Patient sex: M
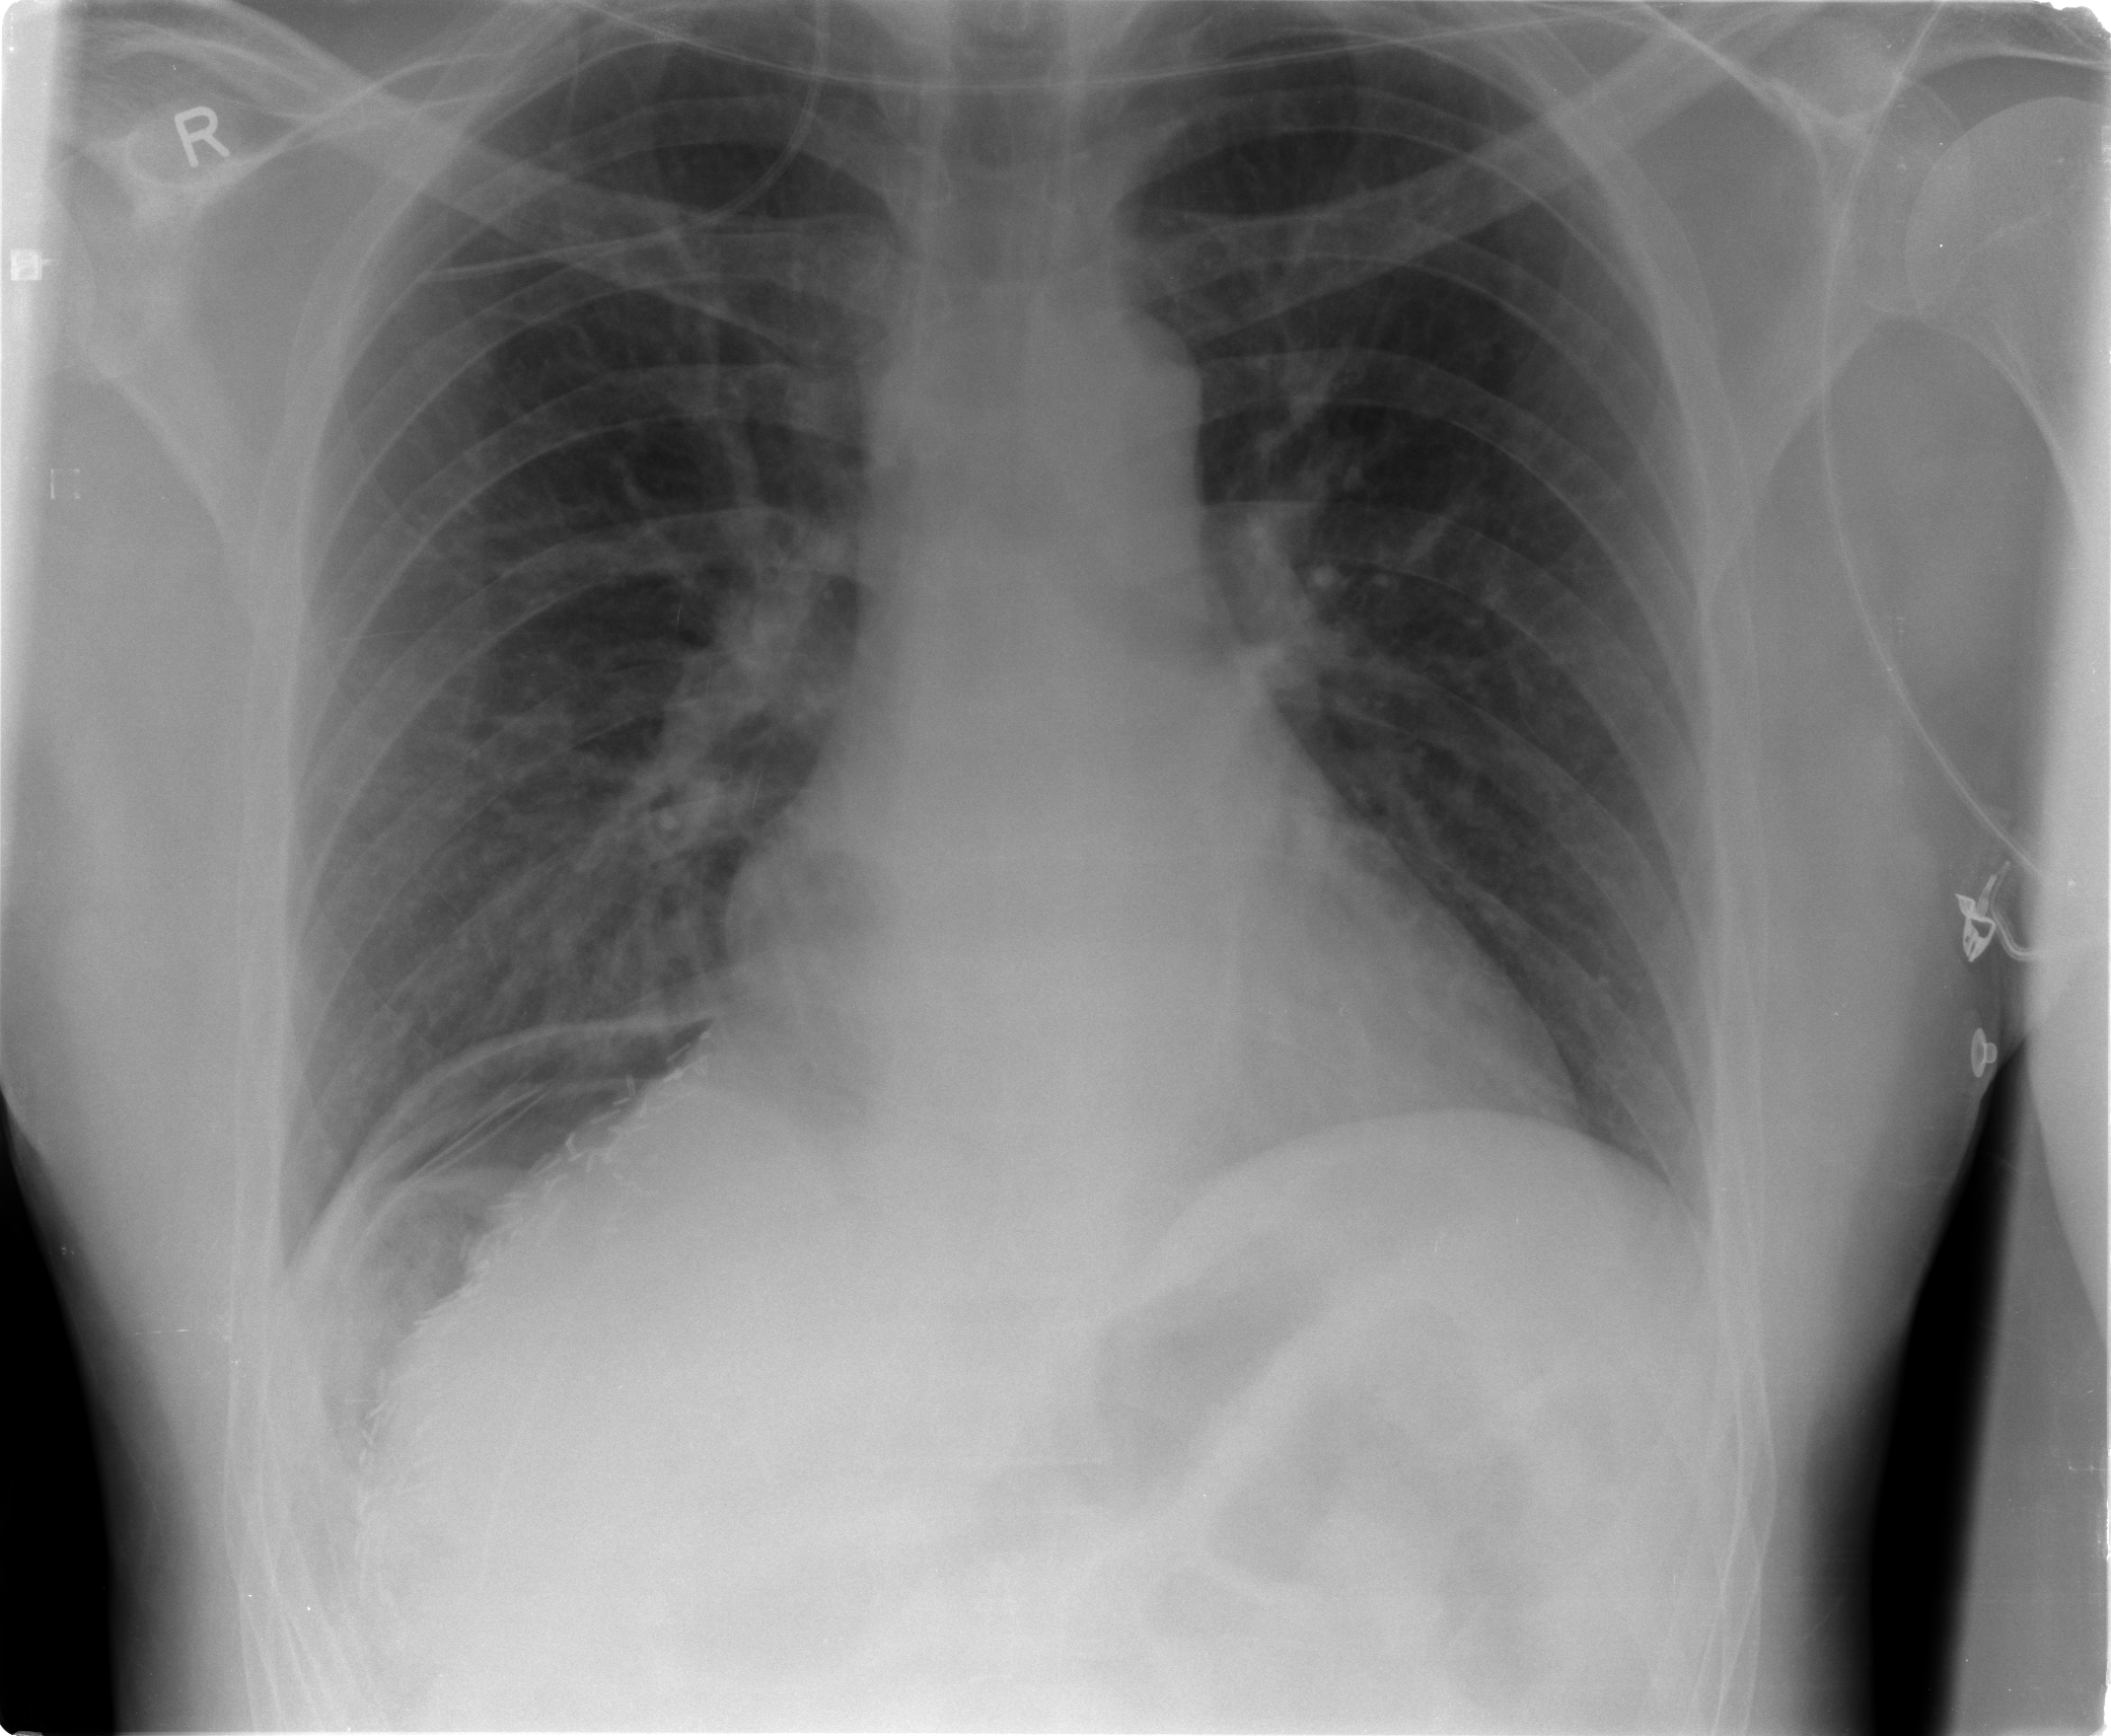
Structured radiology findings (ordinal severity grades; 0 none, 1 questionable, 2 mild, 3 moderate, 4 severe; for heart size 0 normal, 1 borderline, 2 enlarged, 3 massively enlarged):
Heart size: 0
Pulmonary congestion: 1
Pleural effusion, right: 0
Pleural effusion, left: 0
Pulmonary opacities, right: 0
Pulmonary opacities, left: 0
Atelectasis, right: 0
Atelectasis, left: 0